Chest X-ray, PA view. Patient: 58 years old, sex M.
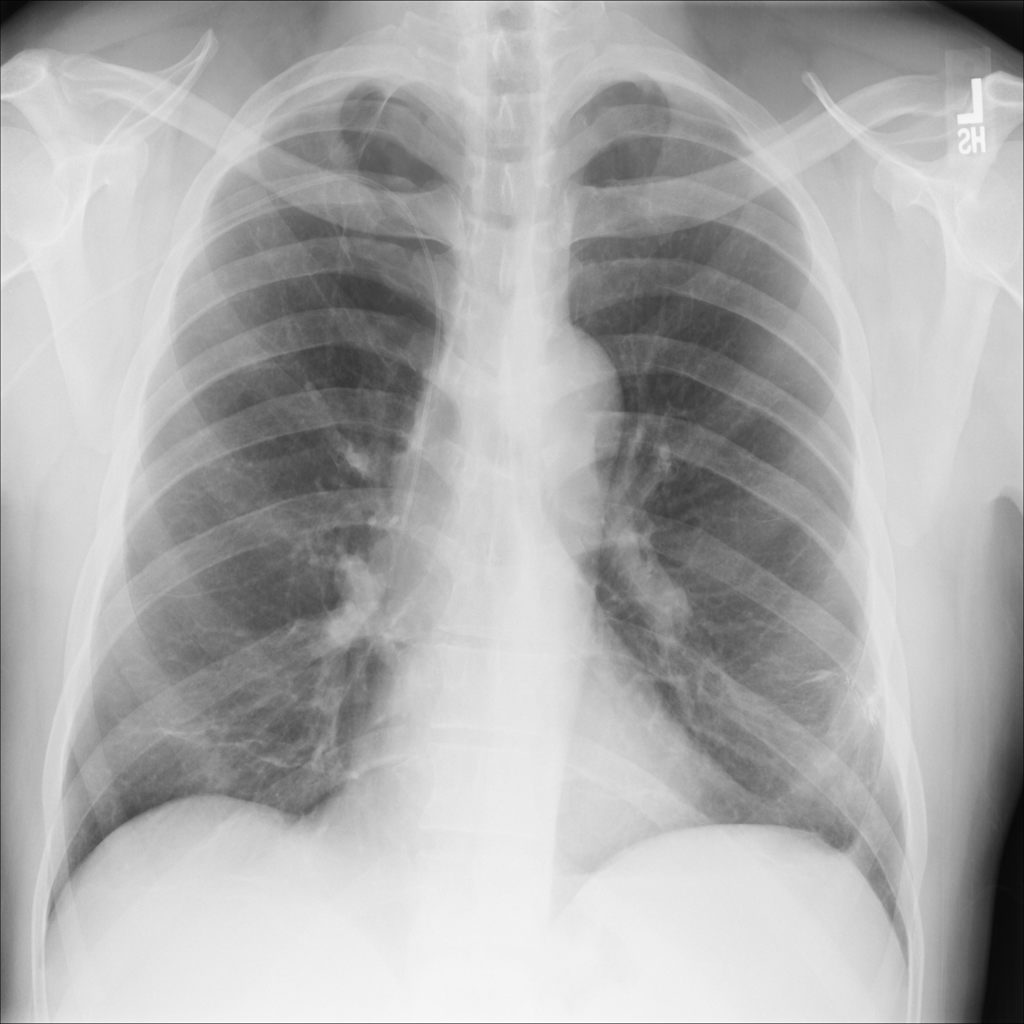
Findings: No Finding